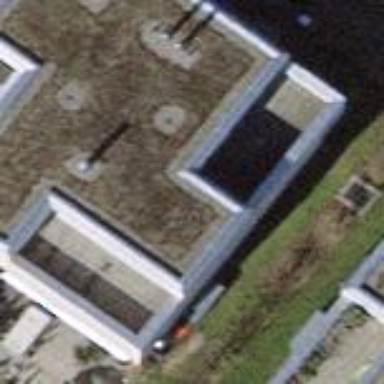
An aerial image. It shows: Terrace building.